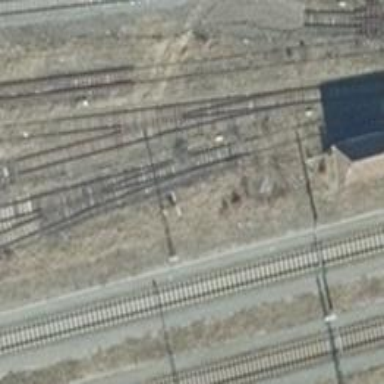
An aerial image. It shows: Disused railway yard.